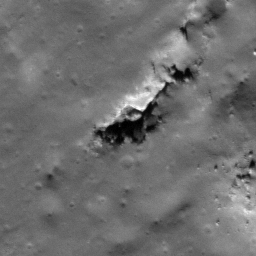
Pit: Copernicus 20
Host crater: Copernicus
Host type: impact_melt
Lunar coordinates: latitude 10.352, longitude 339.735